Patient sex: F
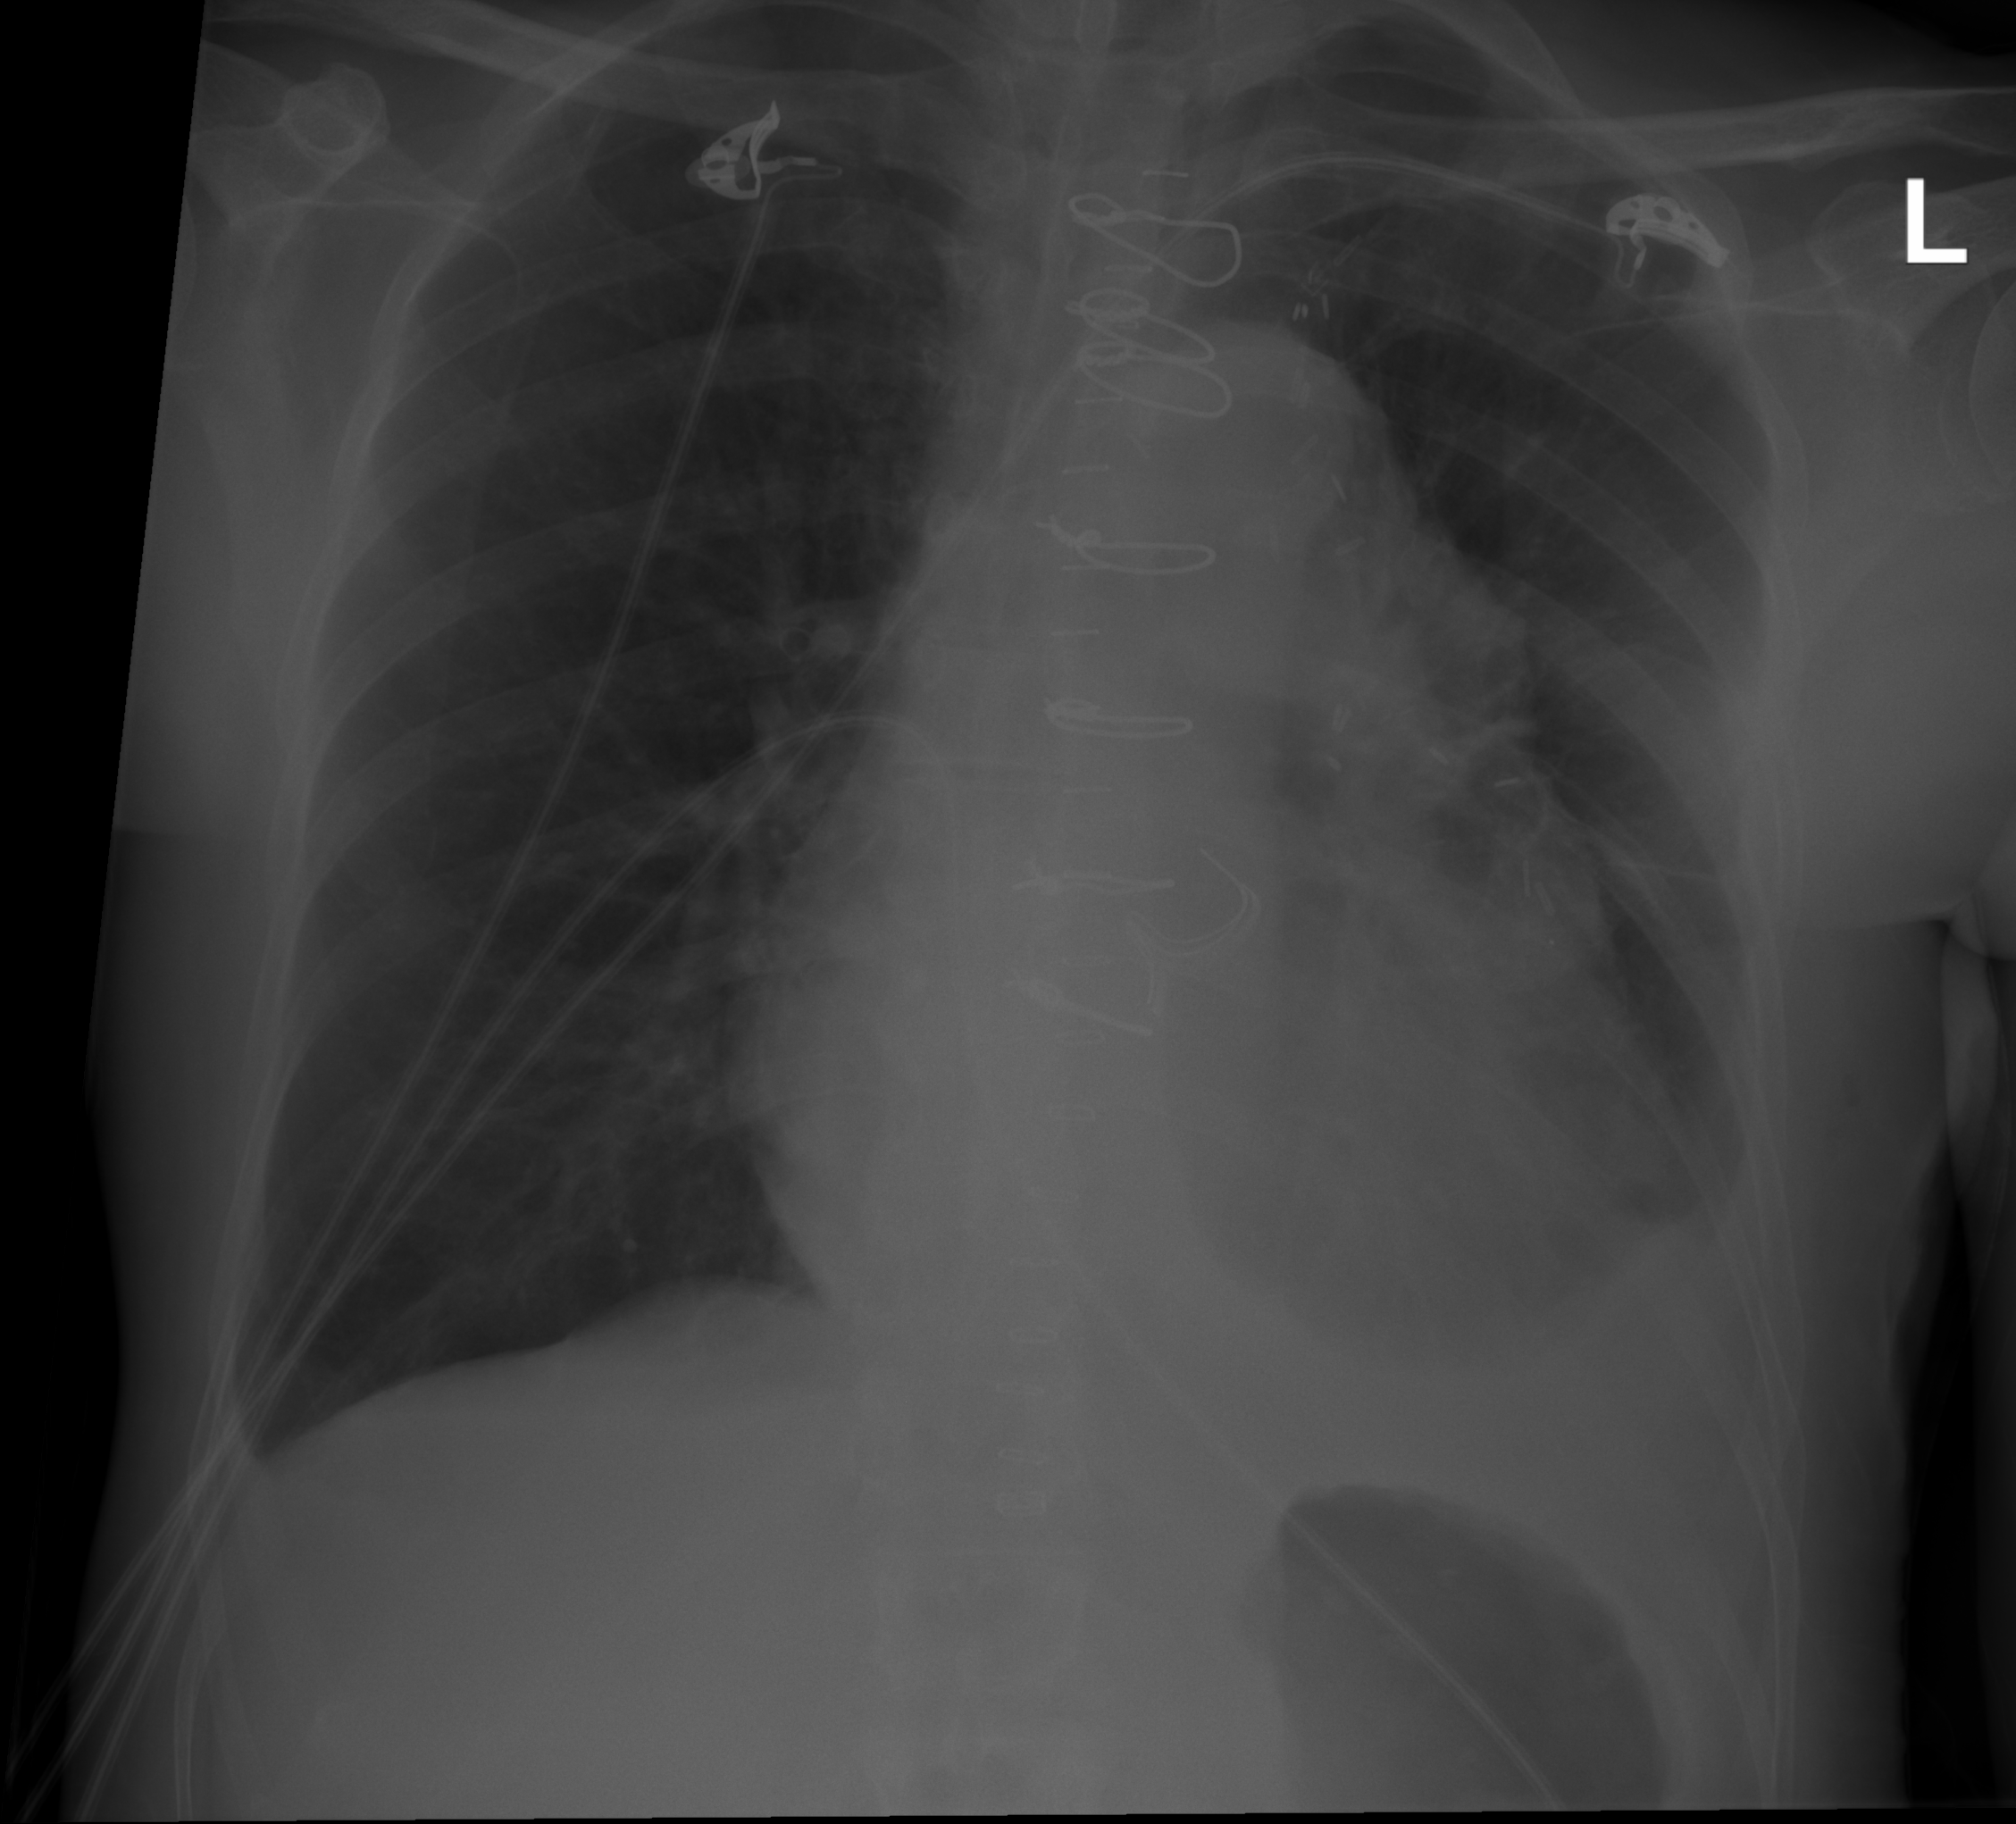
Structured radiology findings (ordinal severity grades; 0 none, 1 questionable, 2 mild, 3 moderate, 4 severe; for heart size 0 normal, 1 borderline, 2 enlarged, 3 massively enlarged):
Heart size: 2
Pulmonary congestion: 0
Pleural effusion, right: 0
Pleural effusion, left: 2
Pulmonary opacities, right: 0
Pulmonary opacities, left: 2
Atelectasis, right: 0
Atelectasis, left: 2